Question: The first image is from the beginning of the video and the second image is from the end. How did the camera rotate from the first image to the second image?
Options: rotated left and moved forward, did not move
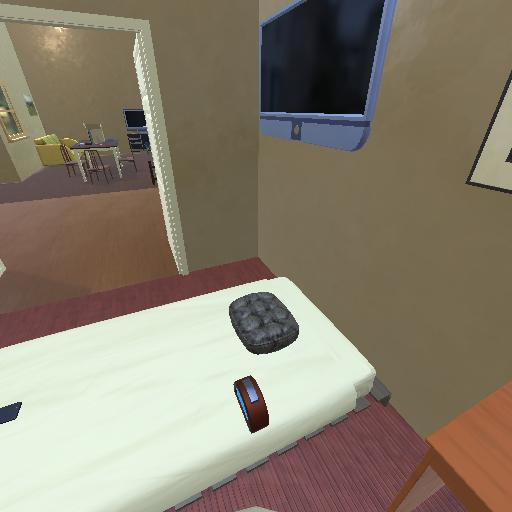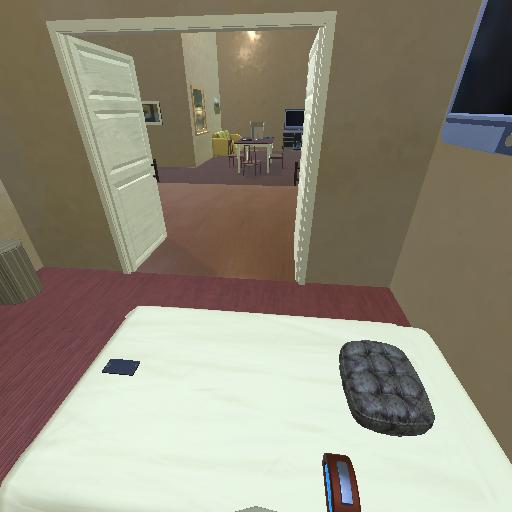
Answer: rotated left and moved forward